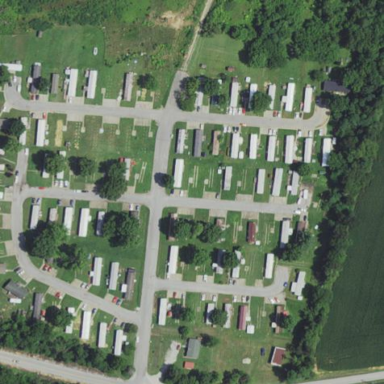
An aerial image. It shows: Residential area designated as trailer park.